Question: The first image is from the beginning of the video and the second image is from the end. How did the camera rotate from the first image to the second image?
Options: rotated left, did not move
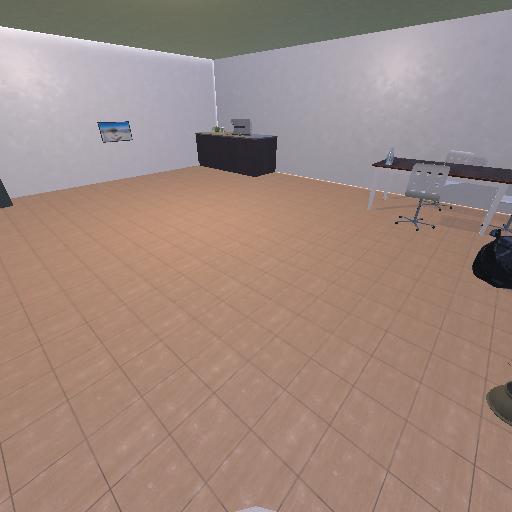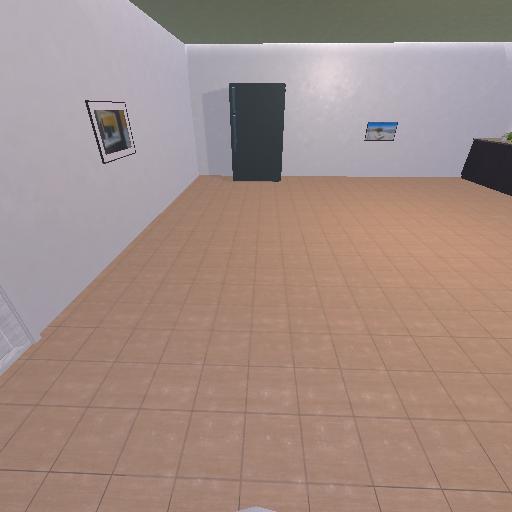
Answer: rotated left